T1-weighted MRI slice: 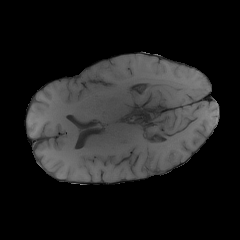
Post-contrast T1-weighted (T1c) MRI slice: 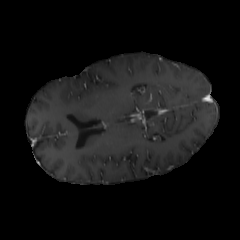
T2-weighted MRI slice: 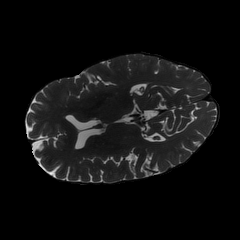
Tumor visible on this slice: no